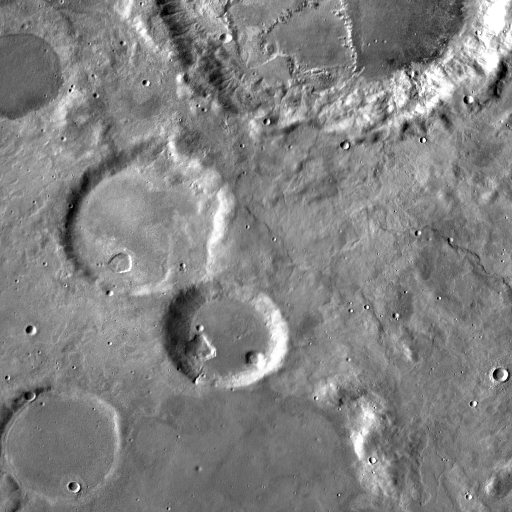
Crater classes present: Background, Other, Buried